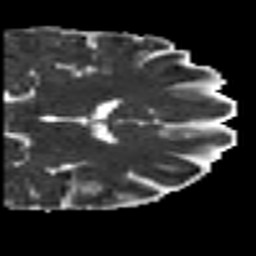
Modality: MD
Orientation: coronal
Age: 30
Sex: female
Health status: healthy
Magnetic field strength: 3 T
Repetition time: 7 s
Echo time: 0.0926 s